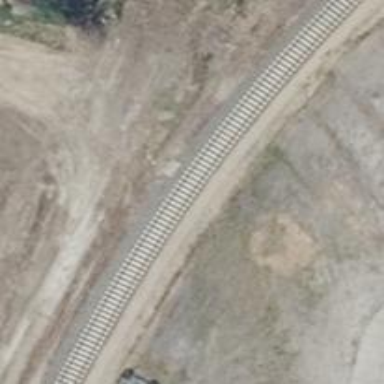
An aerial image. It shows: Rail spur service.